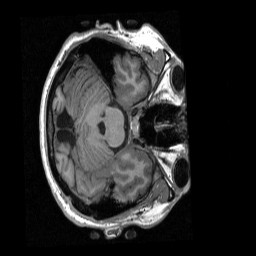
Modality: T1w
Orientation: axial
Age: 31
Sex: male
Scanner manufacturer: siemens
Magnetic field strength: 3 T
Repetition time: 2.3 s
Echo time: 0.00298 s